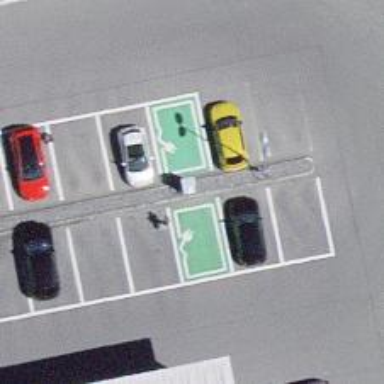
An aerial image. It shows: Charging station.